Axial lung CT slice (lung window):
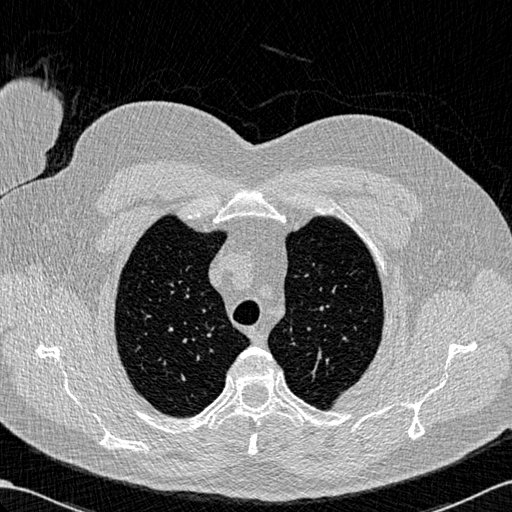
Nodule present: no